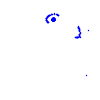
Particle: kaon